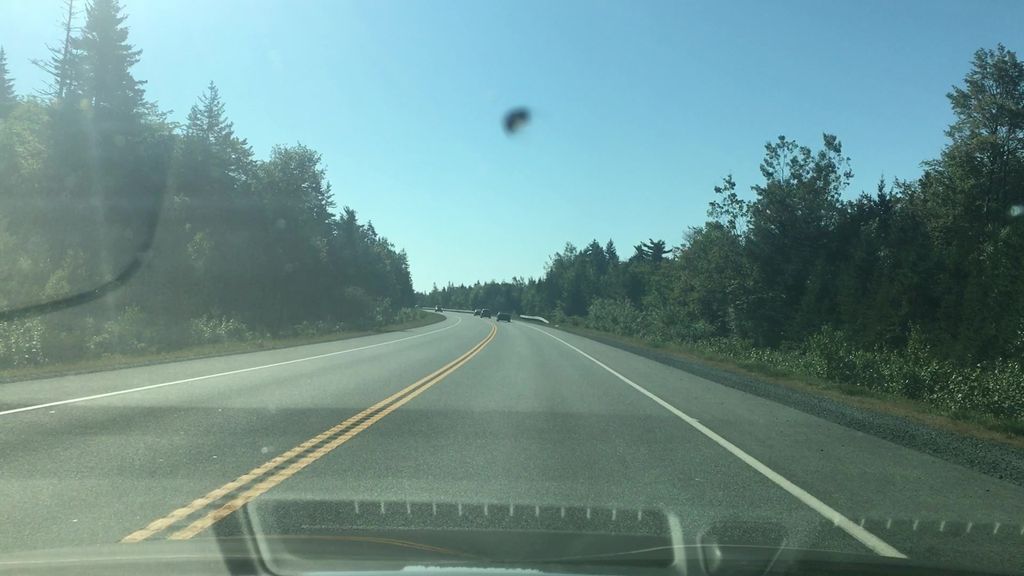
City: halifax